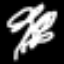
Label: squiggle